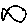
Label: fish